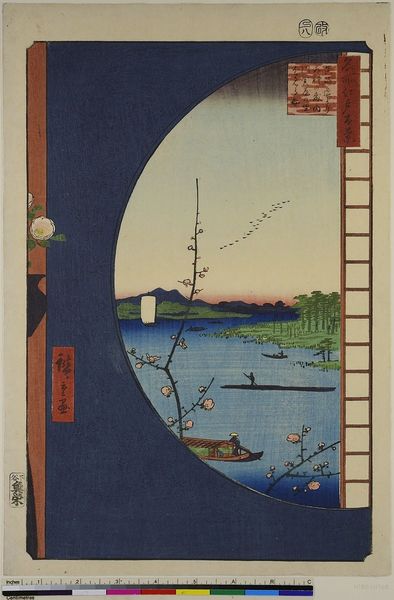
Titel: Abbildung der Umgebung von Masaki mit dem Suijin-Wald, dem Uchi-Fluss und dem Dorf Sekiya, Blatt 36 aus der Serie: 100 berühmte Ansichten von Edo
Künstler: Utagawa Hiroshige
Standort: Hamburg
Institution: Museum für Kunst und Gewerbe Hamburg
Schlagwörter: blau, himmel, wasser, bäume, fluss, grün, fenster, ausblick, blick, blüten, dämmerung, hügel, vögel, zweige, wald, boote, holzschnitt, japan, dorf, stadtansicht, asien, druckgraphik, druckgrafik, zeit, waldlandschaft, farbholzschnitt, landschaften, landschaftsdarstellung, edo, reproduktionen, druckerzeugnisse, gewässer, ukiyo, suijin, uchigawa, sekiya